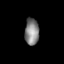
Tissue: skin
Cell type: T cells
Senescence score: 0.1765
Nuclear area (px): 375
Mean DAPI intensity: 129.355